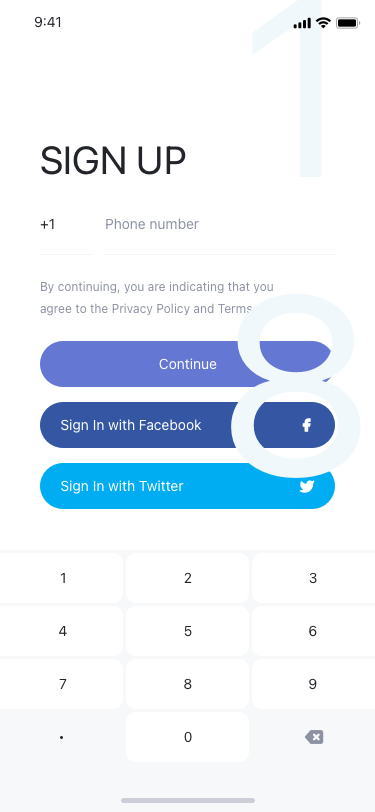
Text in this UI design:
Sign In with Twitter
Sign In with Facebook
By continuing, you are indicating that you agree to the Privacy Policy and Terms
Phone number
+1
SIGN UP